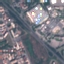
Land use / land cover: Highway